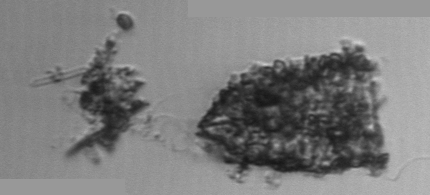
Label: Tintinnopsis